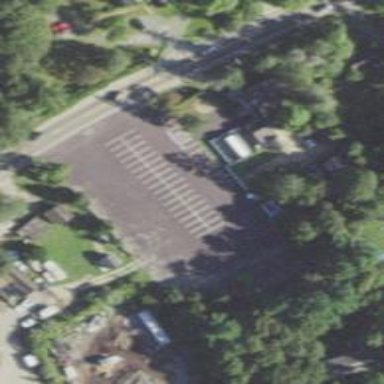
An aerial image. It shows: Parking space is available.